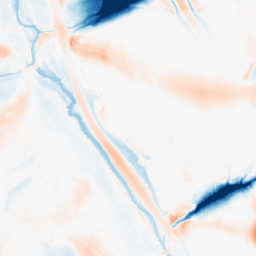
Category: morphological
Decomposition family: morphological_ellipse
Decomposition parameters: operation: average
width: 50
height: 50
Upsampling method: regularized
Upsampling parameters: scale: 4
lambda_reg: 0.001
Upsampling scale: 4